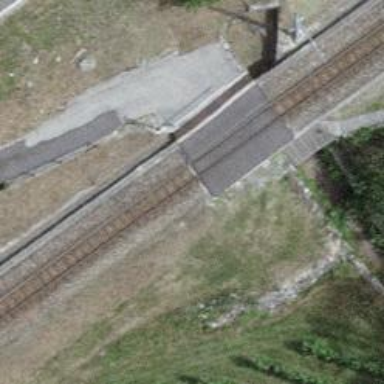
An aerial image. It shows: Level crossing along the railway.